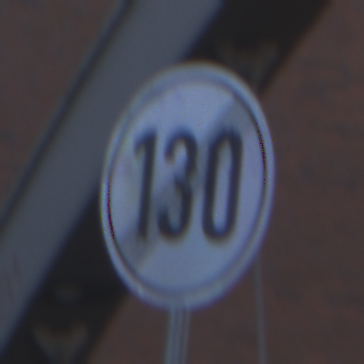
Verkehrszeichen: EndeGeschwindigkeit130
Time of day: SunriseSunset
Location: Outdoor (Urban)
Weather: Clear
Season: NotSpecified
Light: Natural